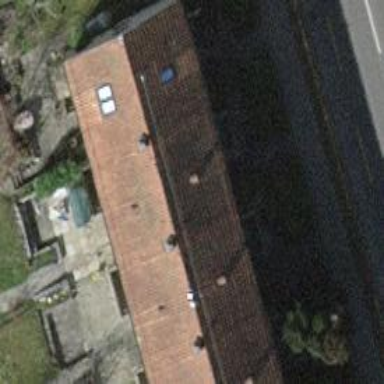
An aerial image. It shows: Beige house with gabled roof covered in orange-red roof tiles. The roof is oriented across the building.